This time-frequency spectrogram was computed from a bearing vibration snapshot; brighter regions carry more energy. Diagnose the bearing from this image, choosing from: normal, inner_race, outer_race, ball.
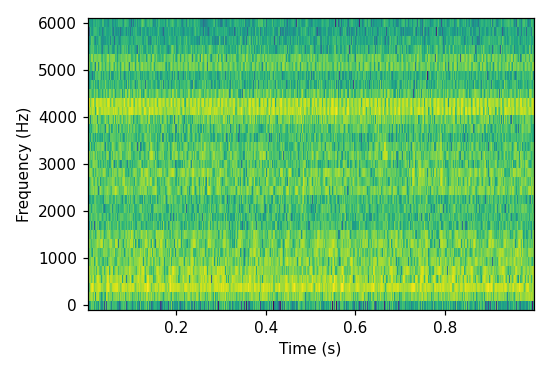
Answer: normal